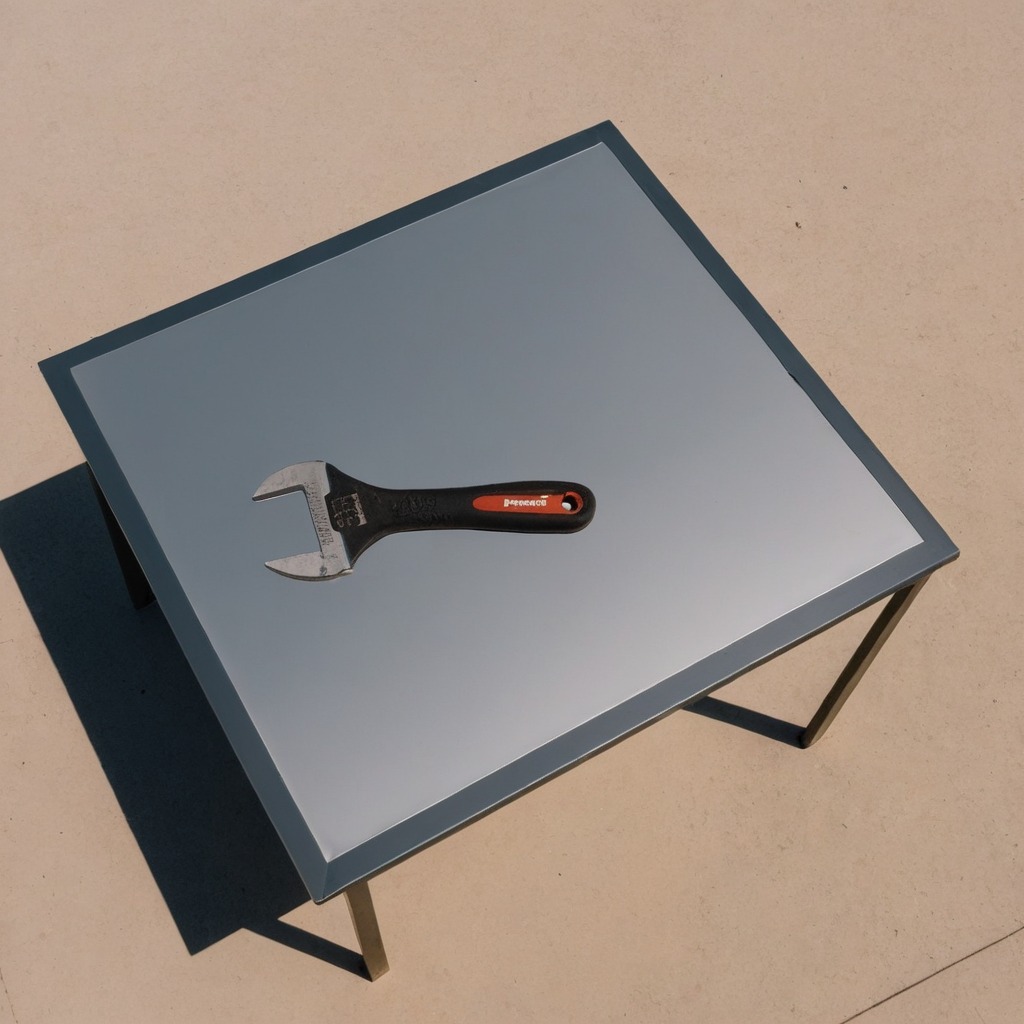
A wrench is lying on a clean utility table in a temporary outdoor tool station.